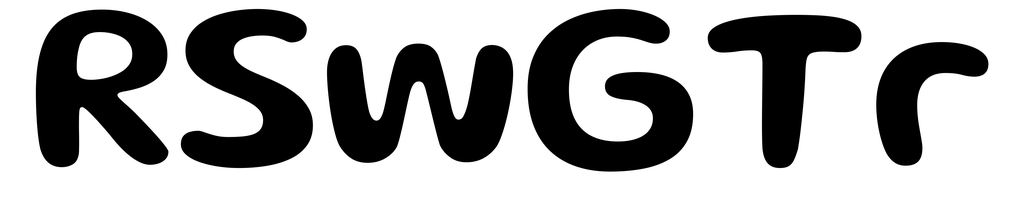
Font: Gluten_Medium